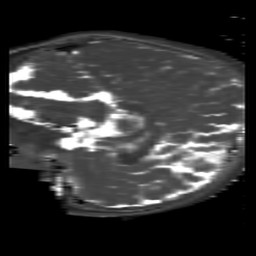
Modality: T2map
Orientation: sagittal
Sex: male
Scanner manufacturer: siemens
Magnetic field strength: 3 T
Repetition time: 4 s